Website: walmart
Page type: address-validator
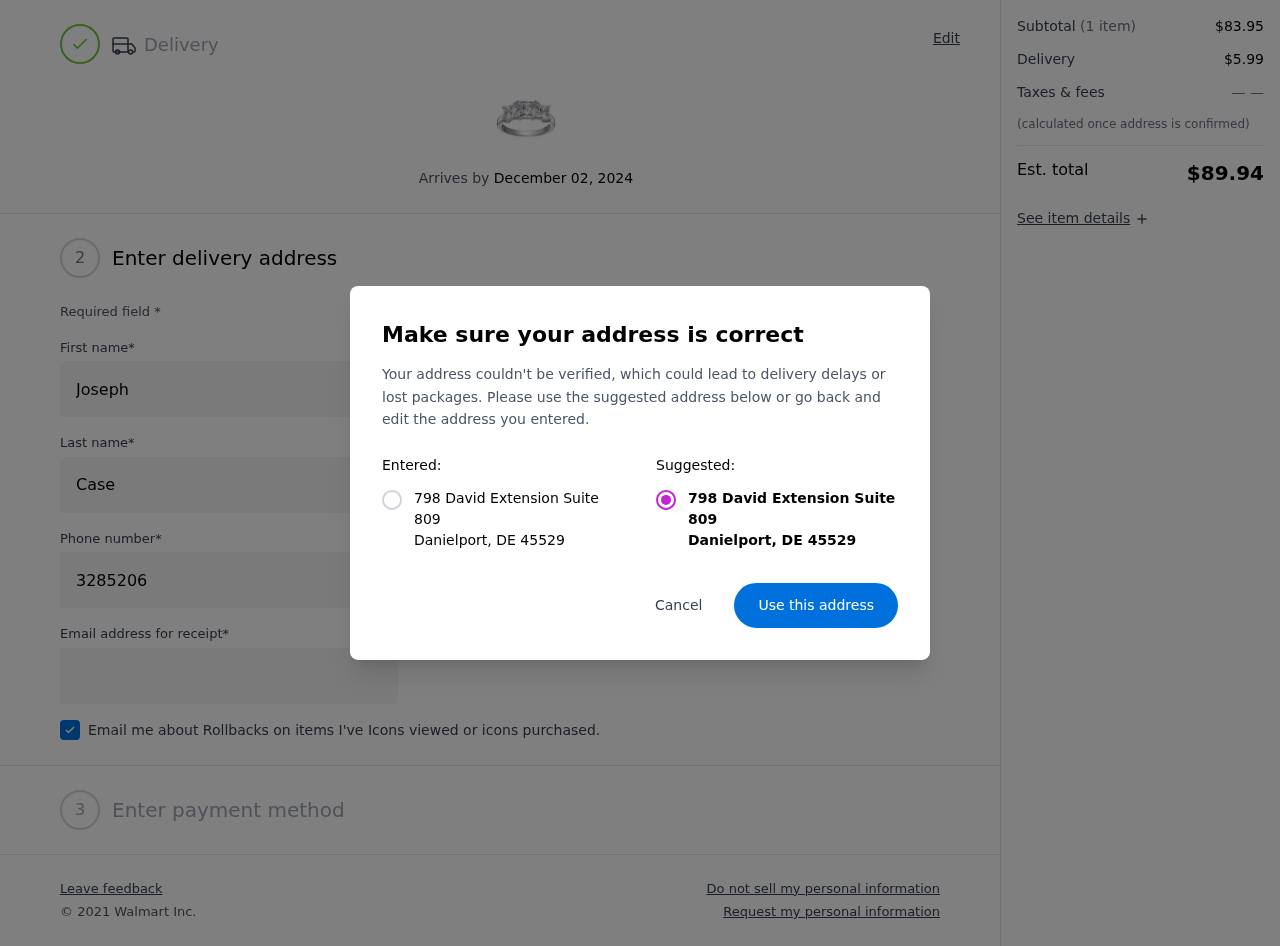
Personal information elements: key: PII_CITY
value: Danielport
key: PII_POSTCODE
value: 45529
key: PII_STATE_ABBR
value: DE
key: PII_STREET
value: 798 David Extension Suite 809
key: PII_FIRSTNAME
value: Joseph
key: PII_LASTNAME
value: Case
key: PII_PHONE
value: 3285206681
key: PII_EMAIL
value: joseph.case@yahoo.com
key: PII_POSTCODE_FULL
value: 45529
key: PII_POSTCODE_NUMERIC
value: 45529
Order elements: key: ORDER_DELIVERY_DATE
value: December 02, 2024
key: ORDER_SUBTOTAL
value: $83.95
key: ORDER_SHIPPING_COST
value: $5.99
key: ORDER_TOTAL
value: $89.94